Question: Ok, this is what I want to do -
We have a windows service and we want to automate deployment of this service to the test environments after every successful CI build - for this we thought of the following approach -
- - - -
However, currently I am facing problems with the starting and stopping of the windows service.
This is the MSBuild snippet -
'''
<!-- TODO: do this using Powershell instead of normal commandline so that it can be executed on remote machines as well -->
<Exec Command="Net Stop CreditProcessing" />
<!-- Exec Command="$(PowerShellExe) -NoProfile -Noninteractive -command &quot;&amp;{ Stop-Service CreditProcessing }&quot;" /-->
<!-- TODO: The destination needs to come from the env variable or rsp file? -->
<Copy
SourceFiles="@(WindowsServiceFilesToDeploy)"
DestinationFiles="@(WindowsServiceFilesToDeploy->'D:\WindowsServices\Credit Processing Service%(RecursiveDir)%(Filename)%(Extension)')" />
<Exec Command="Net Start CreditProcessing" />
<!--Exec Command="$(PowerShellExe) -NoProfile -Noninteractive -command Start-Service CreditProcessing" /-->
'''
This I tried with both direct command line commands as well as powershell commands.
A) This is the problem I face when I try to run this build with normal commands - the service takes some time to start/stop and the build doesn't wait long enough and reports an error and stops
"... service could not be started".
"Service did not report an error"
or sometimes when stopping
"The service could not be controlled in its present state."
whereas if we immediately check the services it will be in "Starting" stage and soon it will go to "Start" stage. Any way to make the build be a little more patient? The command doesn't do this if run directly from command prompt.
B) This is the problem we face if I use the above powershell commands (currently commented in the snippet) -
It just opens the powershell prompt in the build log and then just does nothing

Can you help avoid these problems (at least one of these)? I think the powershell route is more recommended if it works fine, but I'm open to suggestions.
A couple of other questions -
- We want to deploy the service (and hence stop and restart) on a remote machine (other than where this CI build is happening) - anyway this can be done?- Is there a way to add a check whether the service is already running and stop only if it is running? If it is stopped and we try to stop again, it will give "Service not started" error
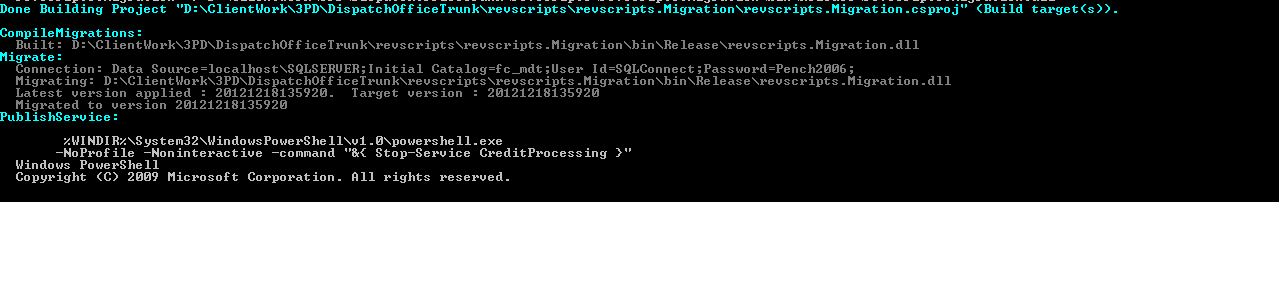
Answer: Your command to launch is of this form:
'''
path o\powershell.exe
-arg1 -arg2
'''
The newline means that PowerShell never receives the arguments, so doesn't know it has to execute a 'Start-Service' command, and doesn't know you don't want it to be interactive. It's probably just waiting for you to tell it what to do.
Check your $(PowerShell) variable, as it probably has a newline at the end.